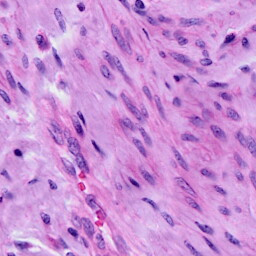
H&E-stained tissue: Cervix